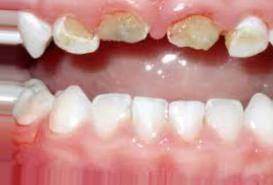
Condition: Caries